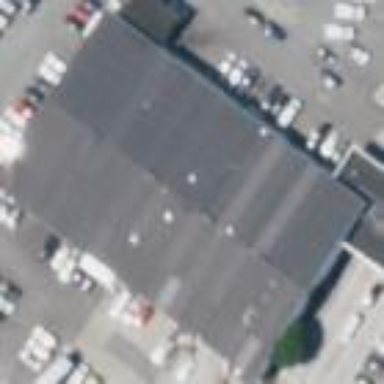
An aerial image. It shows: Building housing car repair shop.